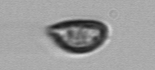
Label: Prorocentrum_triestinum